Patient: sex F, age 26
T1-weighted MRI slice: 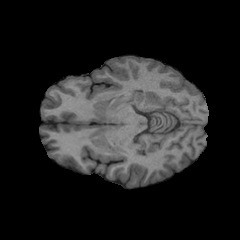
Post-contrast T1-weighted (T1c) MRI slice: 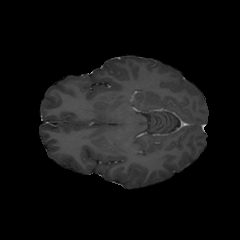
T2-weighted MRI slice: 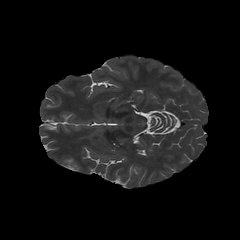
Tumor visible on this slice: no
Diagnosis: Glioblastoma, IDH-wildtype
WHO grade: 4